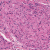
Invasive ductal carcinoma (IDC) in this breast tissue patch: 0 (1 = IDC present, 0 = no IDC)